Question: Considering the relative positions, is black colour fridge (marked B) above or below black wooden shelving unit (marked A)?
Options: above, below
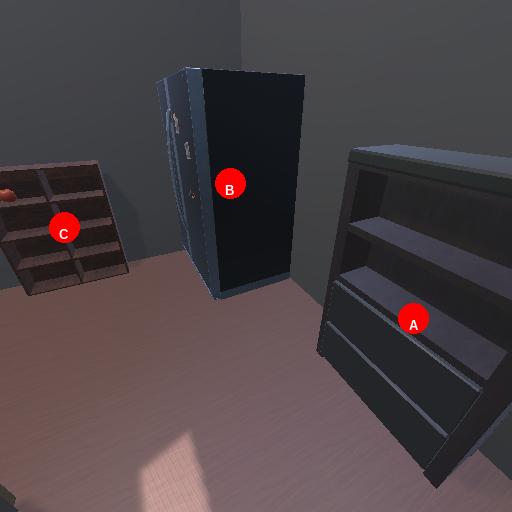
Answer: above